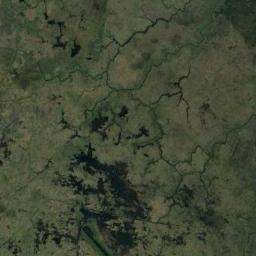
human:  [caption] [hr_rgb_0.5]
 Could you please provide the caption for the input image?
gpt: There is a large land mixed with green and brown in the river in a wetland .

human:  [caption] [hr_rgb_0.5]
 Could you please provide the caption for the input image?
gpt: Numerous waters of different sizes are surrounded by wetlands .

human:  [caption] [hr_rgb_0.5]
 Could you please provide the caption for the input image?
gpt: About two-fifths of this wetland is water .

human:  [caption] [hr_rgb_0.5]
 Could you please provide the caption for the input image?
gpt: The wetland consists of bare land, Green plants and water .

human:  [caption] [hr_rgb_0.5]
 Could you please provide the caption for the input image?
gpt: There are many green areas and some water areas on the wetland .